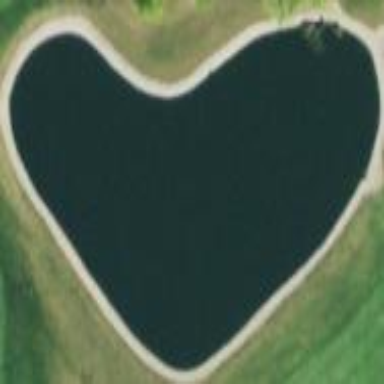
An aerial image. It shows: Water hazard on golf course. The hazard is natural water feature.